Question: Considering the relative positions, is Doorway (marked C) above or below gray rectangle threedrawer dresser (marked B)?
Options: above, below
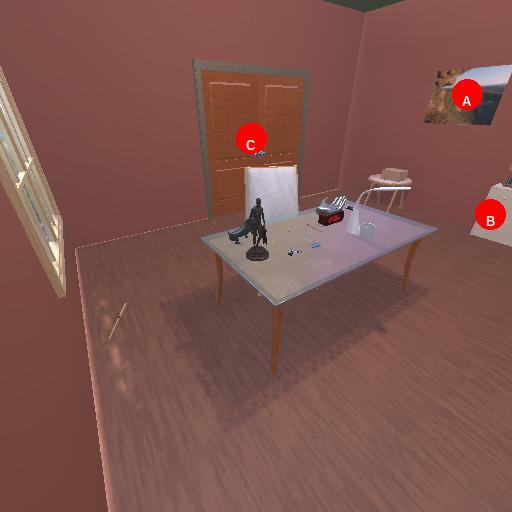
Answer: above